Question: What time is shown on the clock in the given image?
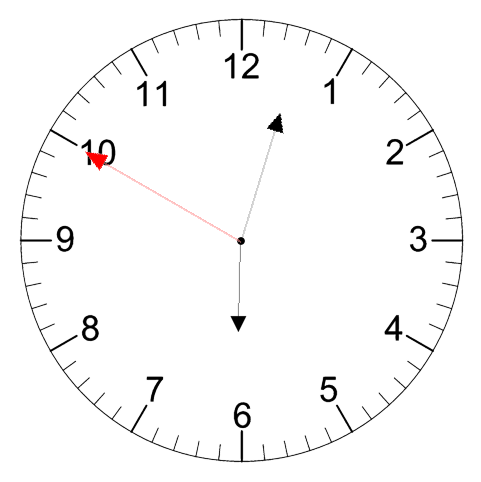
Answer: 06:02:50